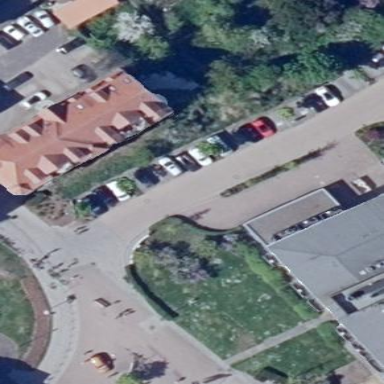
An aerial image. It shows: Apartment building with hipped roof.